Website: bh-photo
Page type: cart
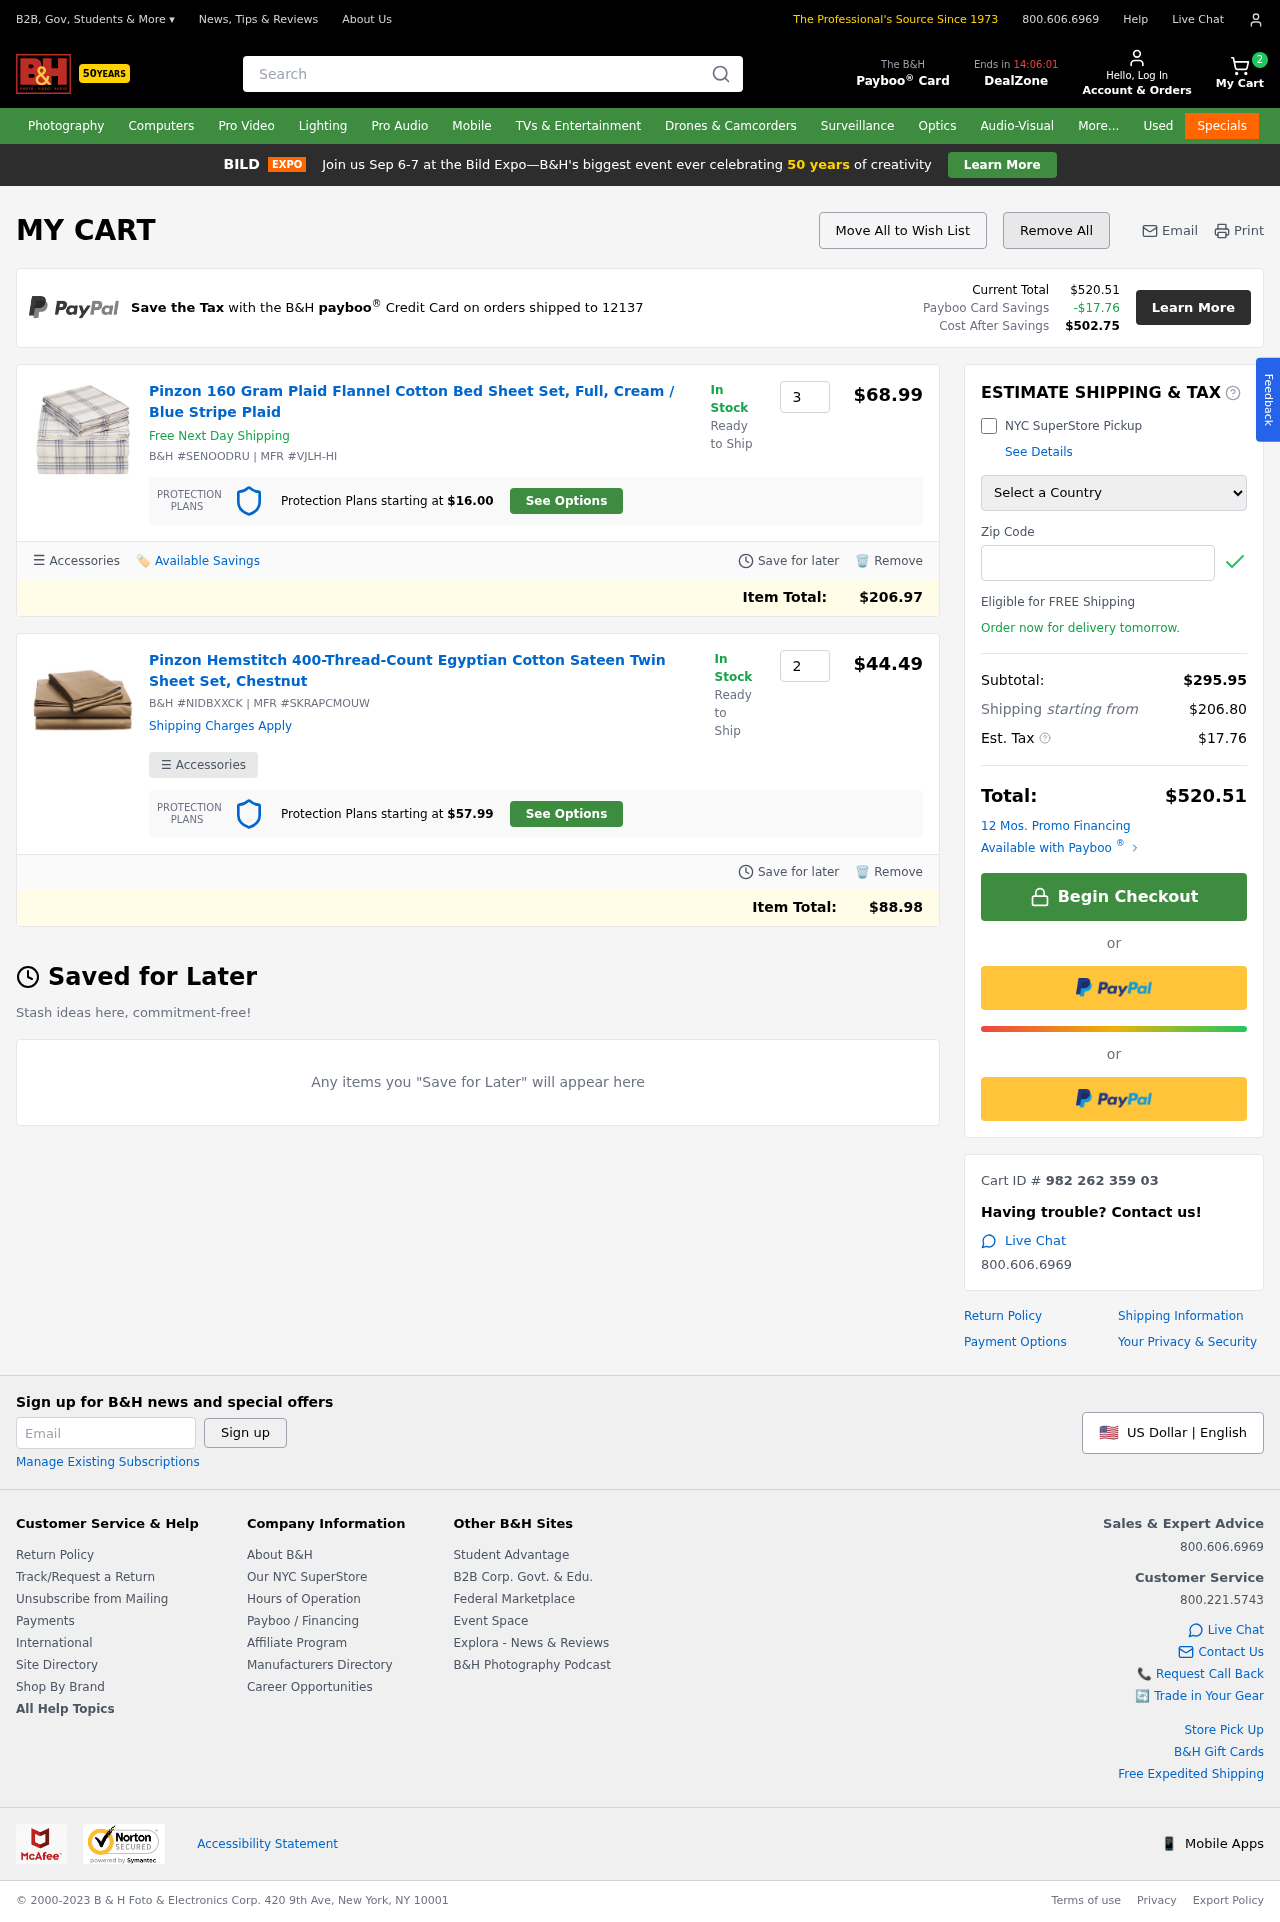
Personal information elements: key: PII_COUNTRY
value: United States
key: PII_POSTCODE
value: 12137
Product elements: key: PRODUCT1_NAME
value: Pinzon 160 Gram Plaid Flannel Cotton Bed Sheet Set, Full, Cream / Blue Stripe Plaid
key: PRODUCT1_PRICE
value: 68.99
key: PRODUCT1_QUANTITY
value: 3
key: PRODUCT2_NAME
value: Pinzon Hemstitch 400-Thread-Count Egyptian Cotton Sateen Twin Sheet Set, Chestnut
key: PRODUCT2_PRICE
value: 44.49
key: PRODUCT2_QUANTITY
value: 2
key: PRODUCT1_ITEM_TOTAL
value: $206.97
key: PRODUCT2_ITEM_TOTAL
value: $88.98
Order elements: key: ORDER_NUM_ITEMS
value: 2
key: ORDER_TOTAL
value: $520.51
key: ORDER_TAX
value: -$17.76
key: ORDER_TAX
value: $17.76
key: ORDER_TOTAL_AFTER_SAVINGS
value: $502.75
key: ORDER_SUBTOTAL
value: $295.95
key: ORDER_SHIPPING_COST
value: $206.80
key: ORDER_ID
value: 982 262 359 03
Search elements: key: HEADER_SEARCH
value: Search